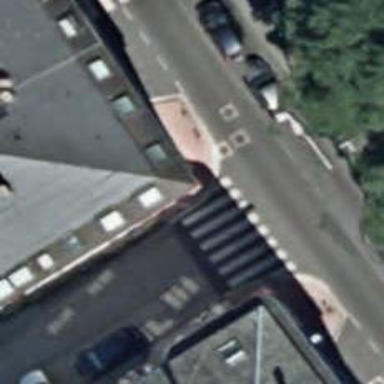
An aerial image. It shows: Sidewalk along the footway.